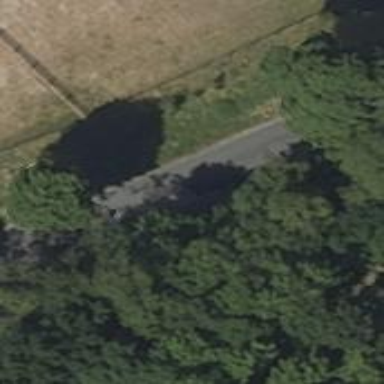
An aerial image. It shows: Tertiary road with asphalt surface and no sidewalk.